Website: home-depot
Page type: customer-info-address
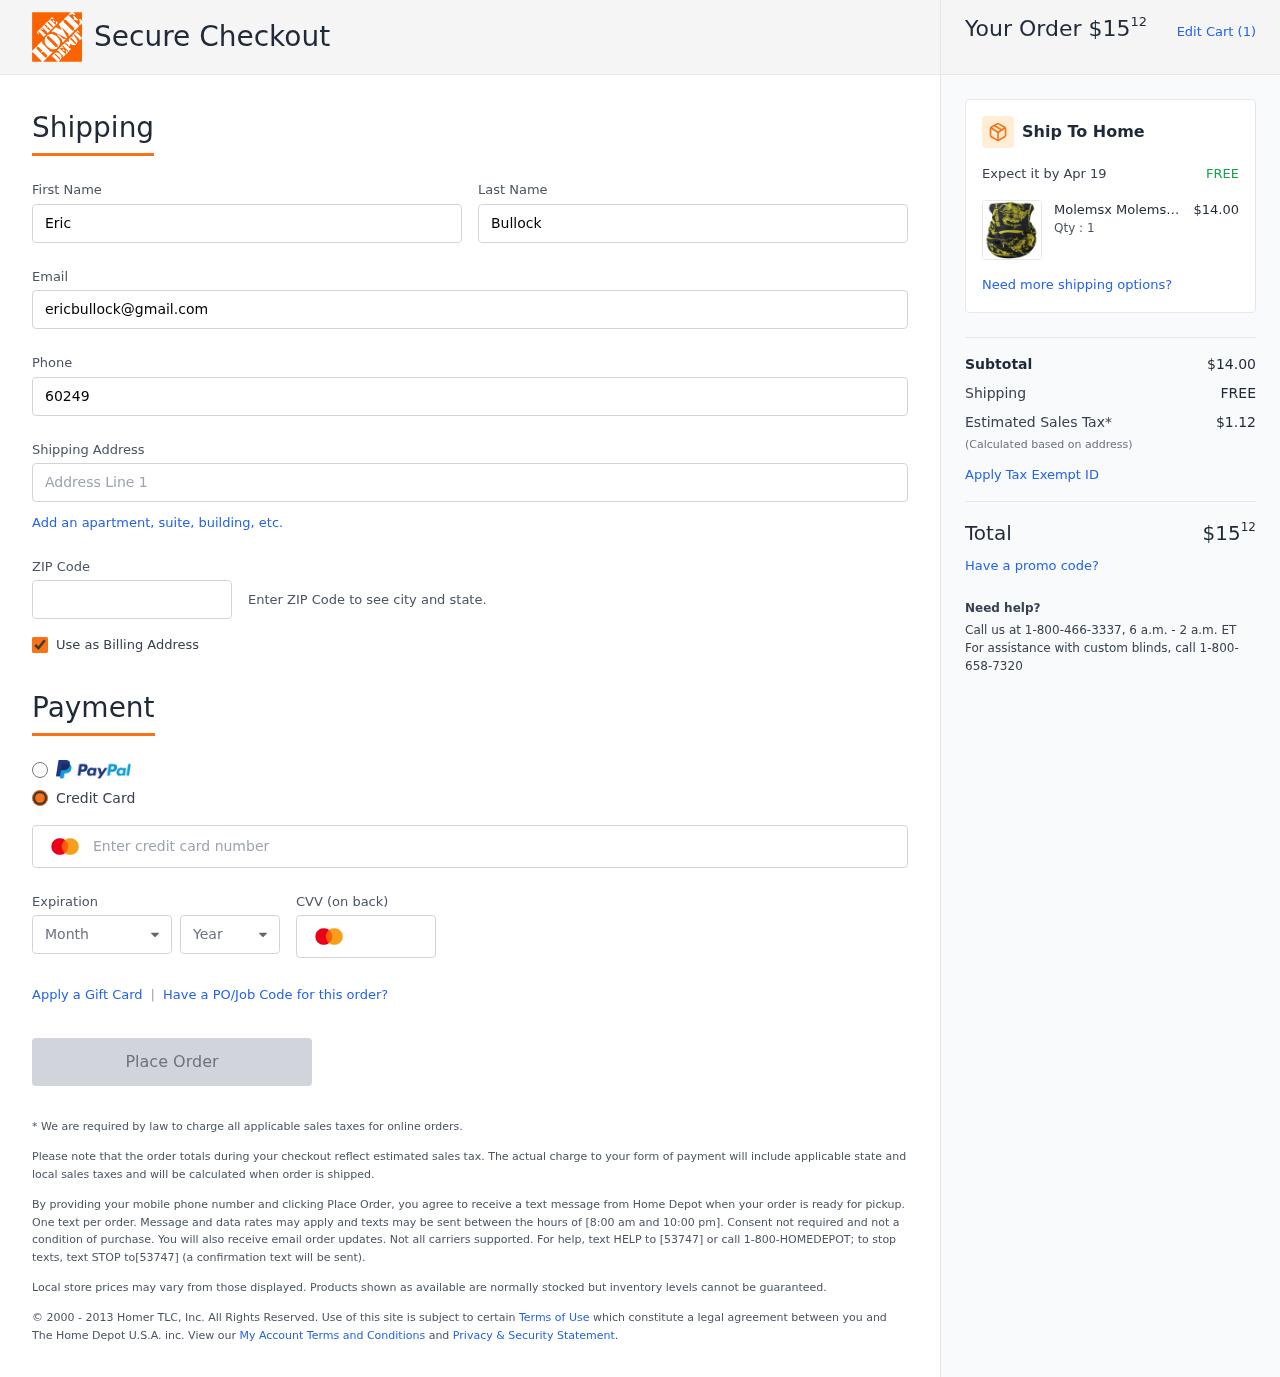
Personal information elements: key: PII_CARD_CVV
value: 855
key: PII_CARD_EXPIRY_MONTH
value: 11
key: PII_CARD_EXPIRY_YEAR
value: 28
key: PII_CARD_NUMBER
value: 2720 8892 9936 4373
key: PII_EMAIL
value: ericbullock@gmail.com
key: PII_FIRSTNAME
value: Eric
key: PII_LASTNAME
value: Bullock
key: PII_PHONE
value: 6024966845
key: PII_POSTCODE
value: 89450
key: PII_STREET
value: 4852 Elizabeth Station
Product elements: key: PRODUCT1_BRAND
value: Molemsx
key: PRODUCT1_NAME
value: Molemsx Face Mask Bandanas for Men Women Neck Gaiter Summer Cooling Face Cover Face Dust Mask for Fi
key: PRODUCT1_NAME
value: Molemsx Face Mask Ba...
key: PRODUCT1_PRICE
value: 14
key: PRODUCT1_QUANTITY
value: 1
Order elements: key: ORDER_TOTAL
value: $1512
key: ORDER_NUM_ITEMS
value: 1
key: ORDER_DELIVERY_DATE
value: Apr 19
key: ORDER_SUBTOTAL
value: $14.00
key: ORDER_SHIPPING_COST
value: FREE
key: ORDER_TAX
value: $1.12